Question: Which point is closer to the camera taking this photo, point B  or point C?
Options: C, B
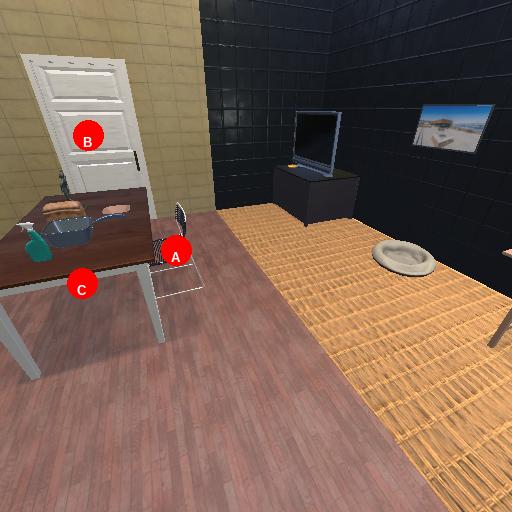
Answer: C